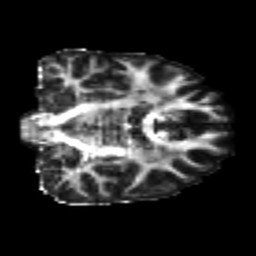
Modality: FA
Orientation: coronal
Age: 22
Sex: male
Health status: healthy
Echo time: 0.074 s